Brain MRI, t1w sequence, axial 2D slice.
Patient: age 30, sex F, weight 75 kg, height 1.7 m
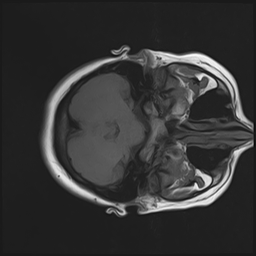